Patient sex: M
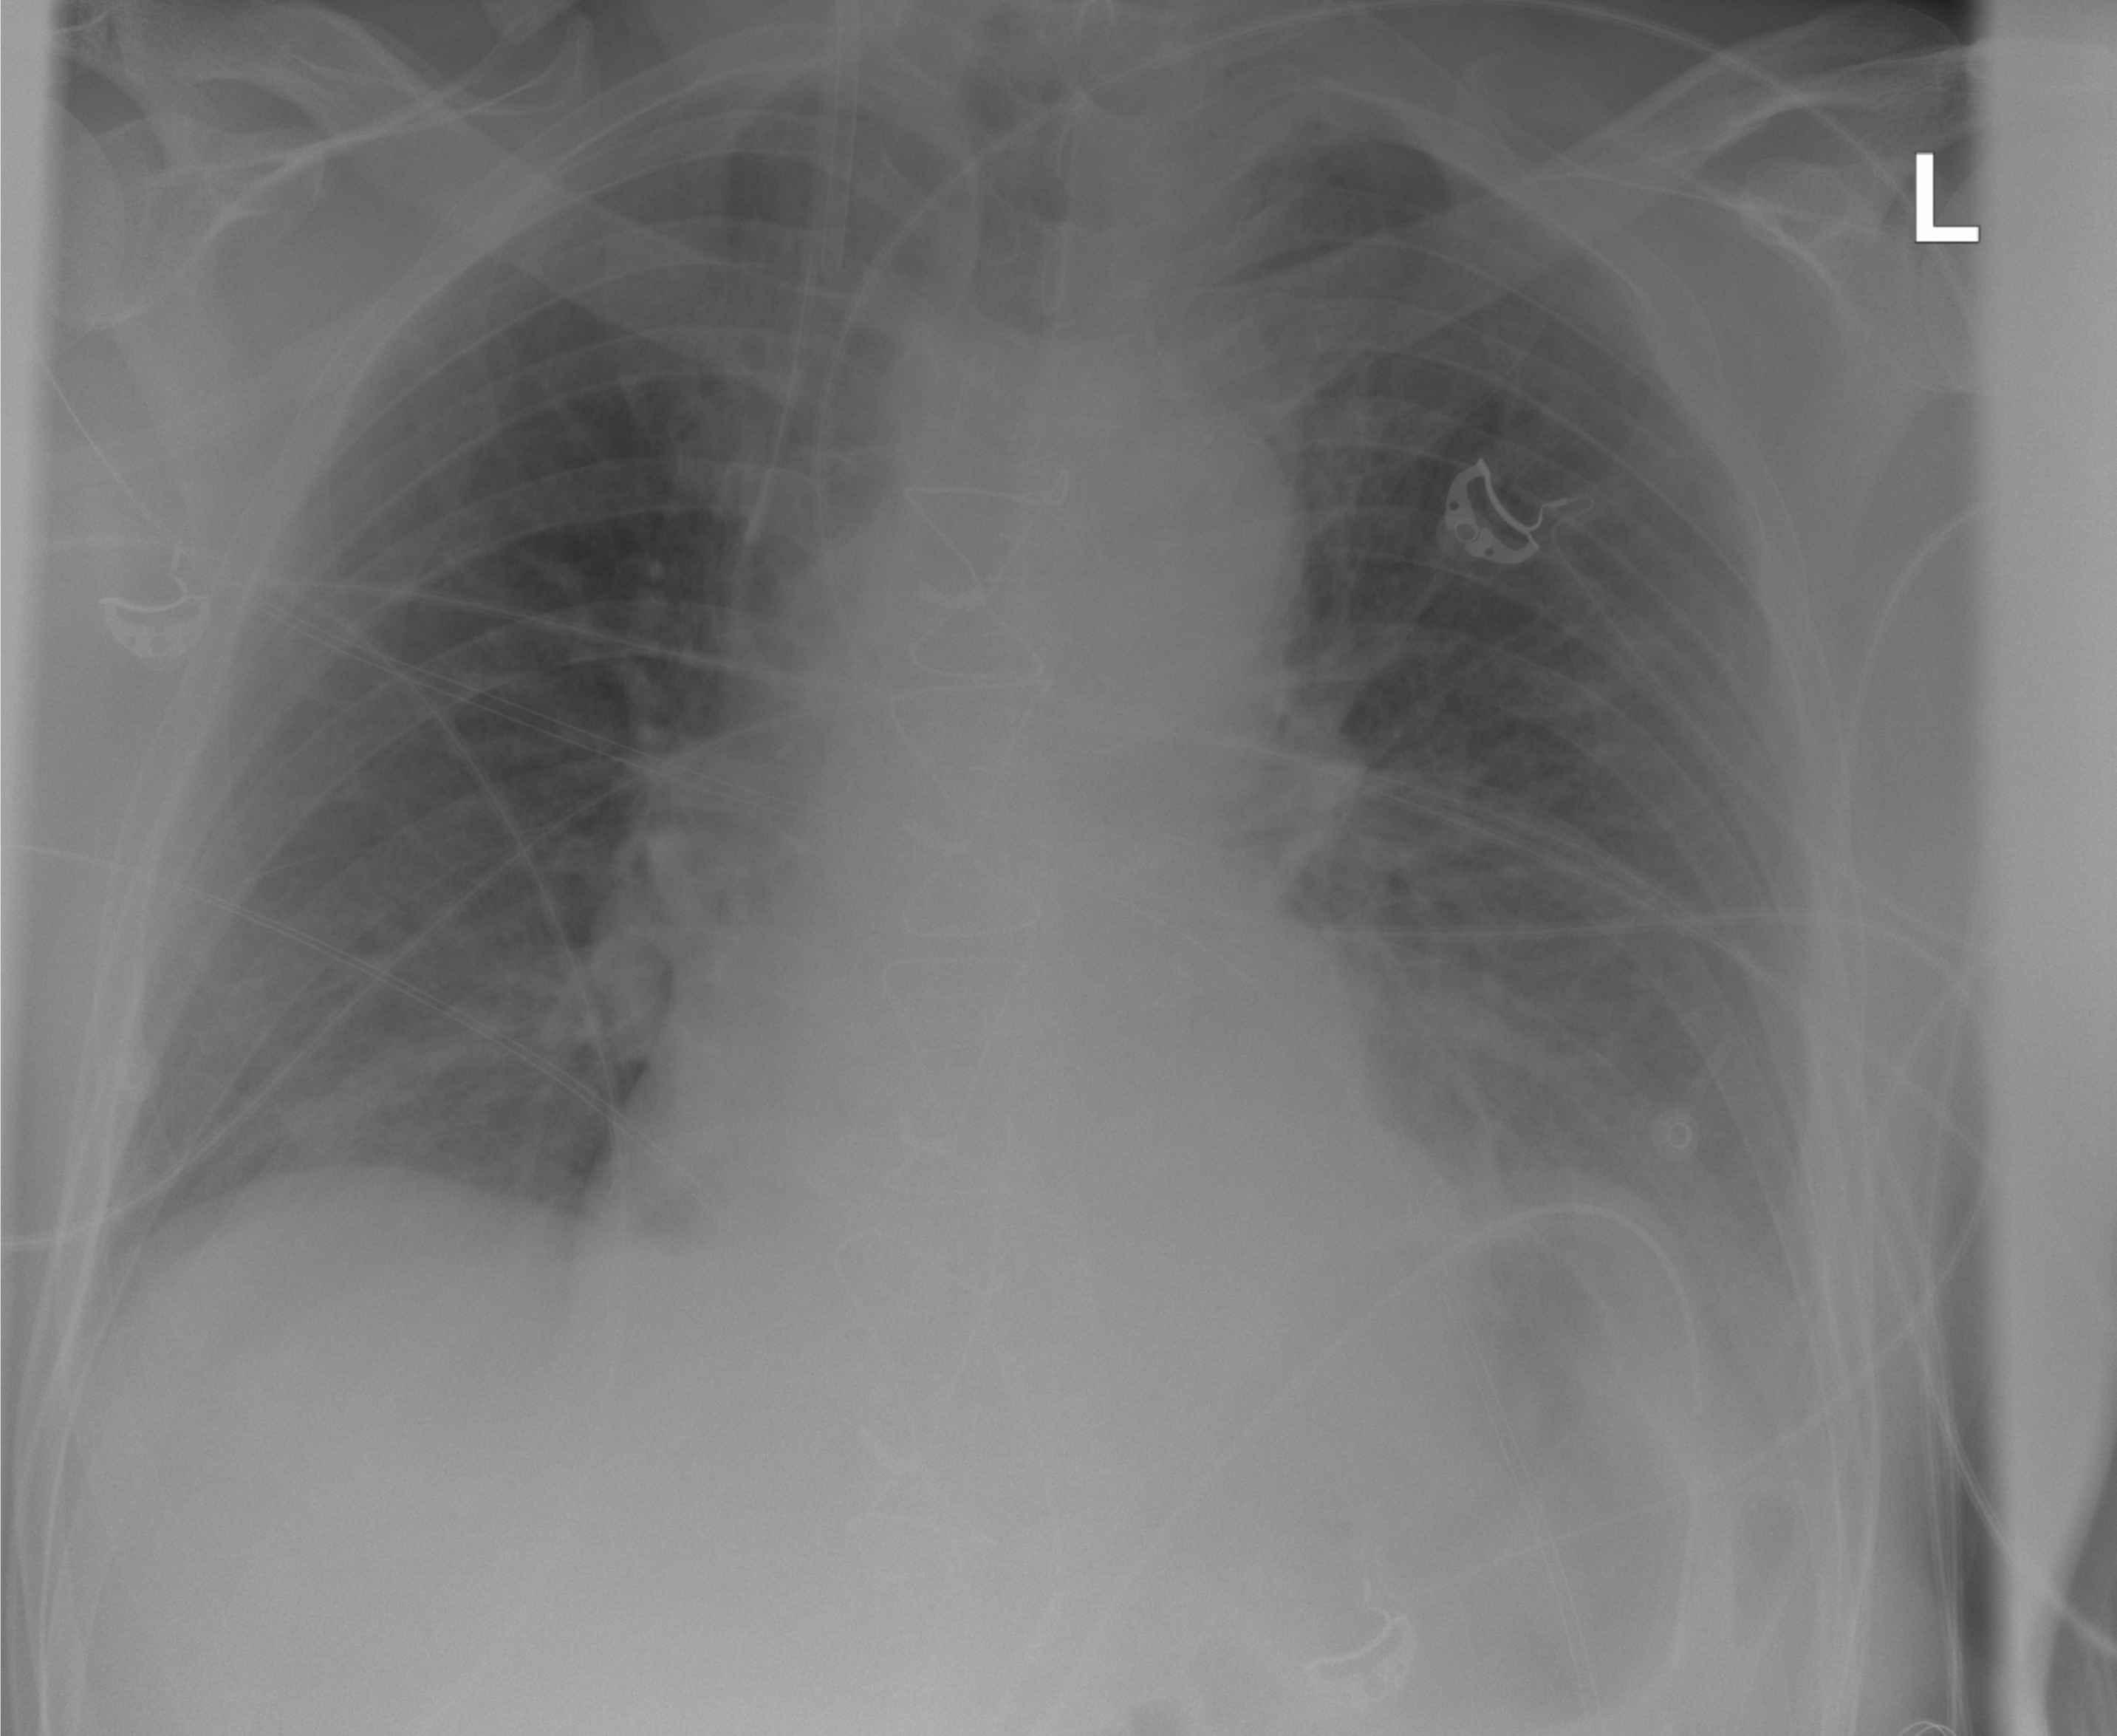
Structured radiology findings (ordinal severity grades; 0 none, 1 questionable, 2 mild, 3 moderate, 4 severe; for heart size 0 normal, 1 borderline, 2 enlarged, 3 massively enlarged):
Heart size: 0
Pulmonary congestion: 0
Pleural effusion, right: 0
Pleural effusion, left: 2
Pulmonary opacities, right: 0
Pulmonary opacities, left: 0
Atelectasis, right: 0
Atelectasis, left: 0